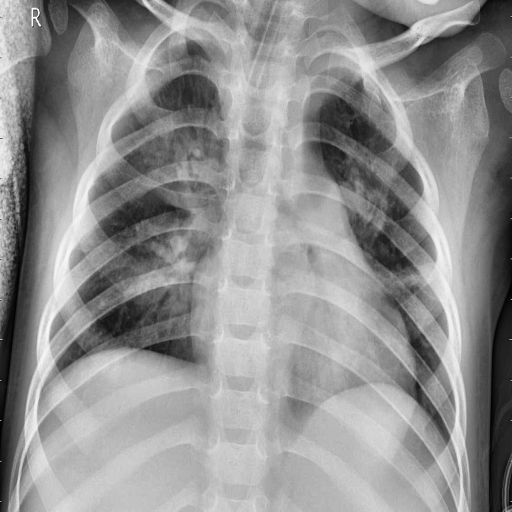
Finding: PNEUMONIA